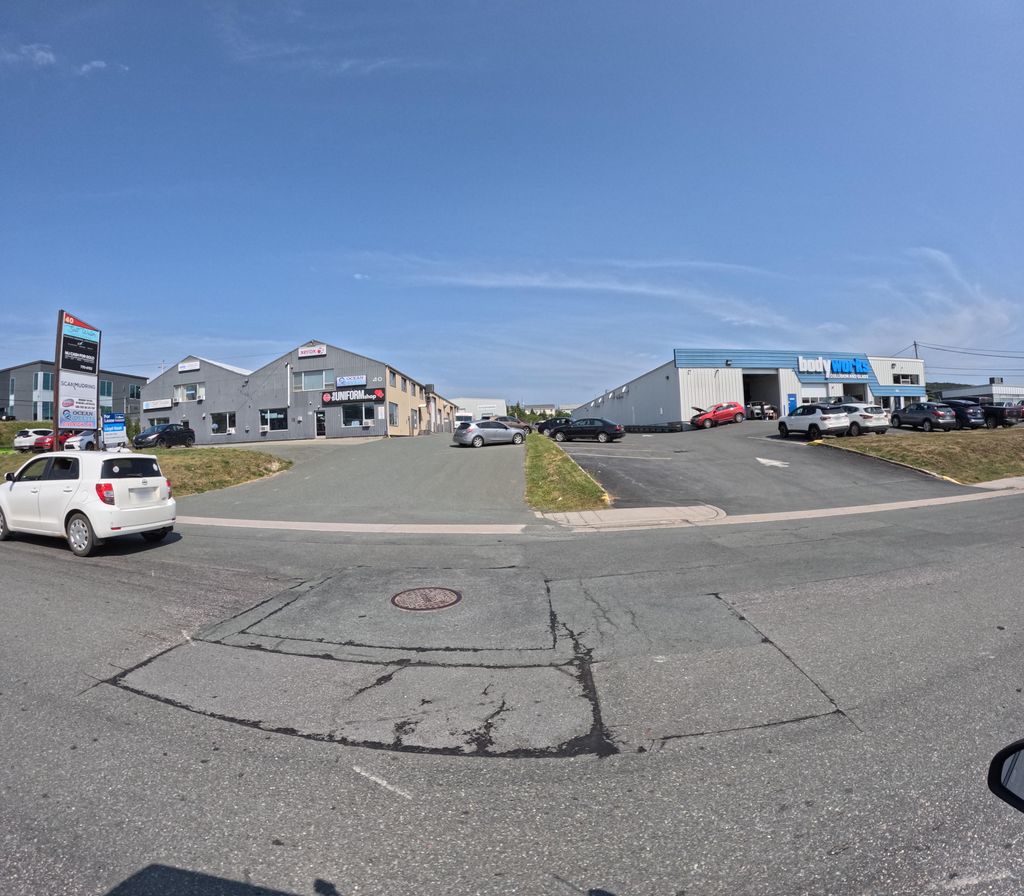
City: st_johns